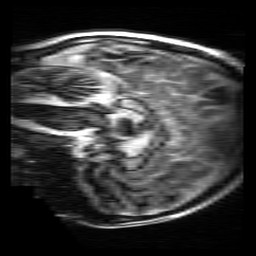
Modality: MP2RAGE
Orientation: sagittal
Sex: male
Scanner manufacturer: siemens
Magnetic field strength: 3 T
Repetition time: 5 s
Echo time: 0.00355 s